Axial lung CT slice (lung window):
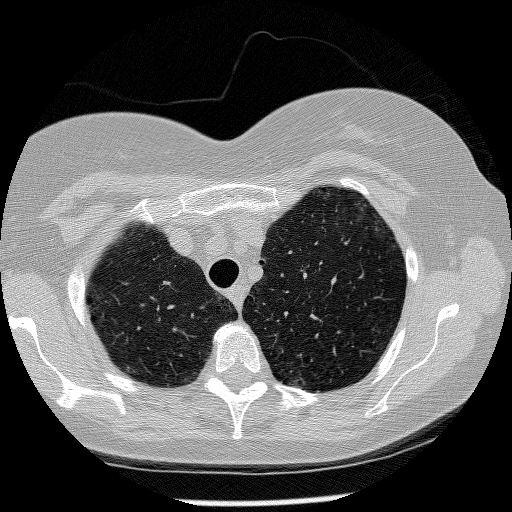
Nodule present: no